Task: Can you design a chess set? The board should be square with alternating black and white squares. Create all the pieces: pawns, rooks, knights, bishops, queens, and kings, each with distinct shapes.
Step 2853:
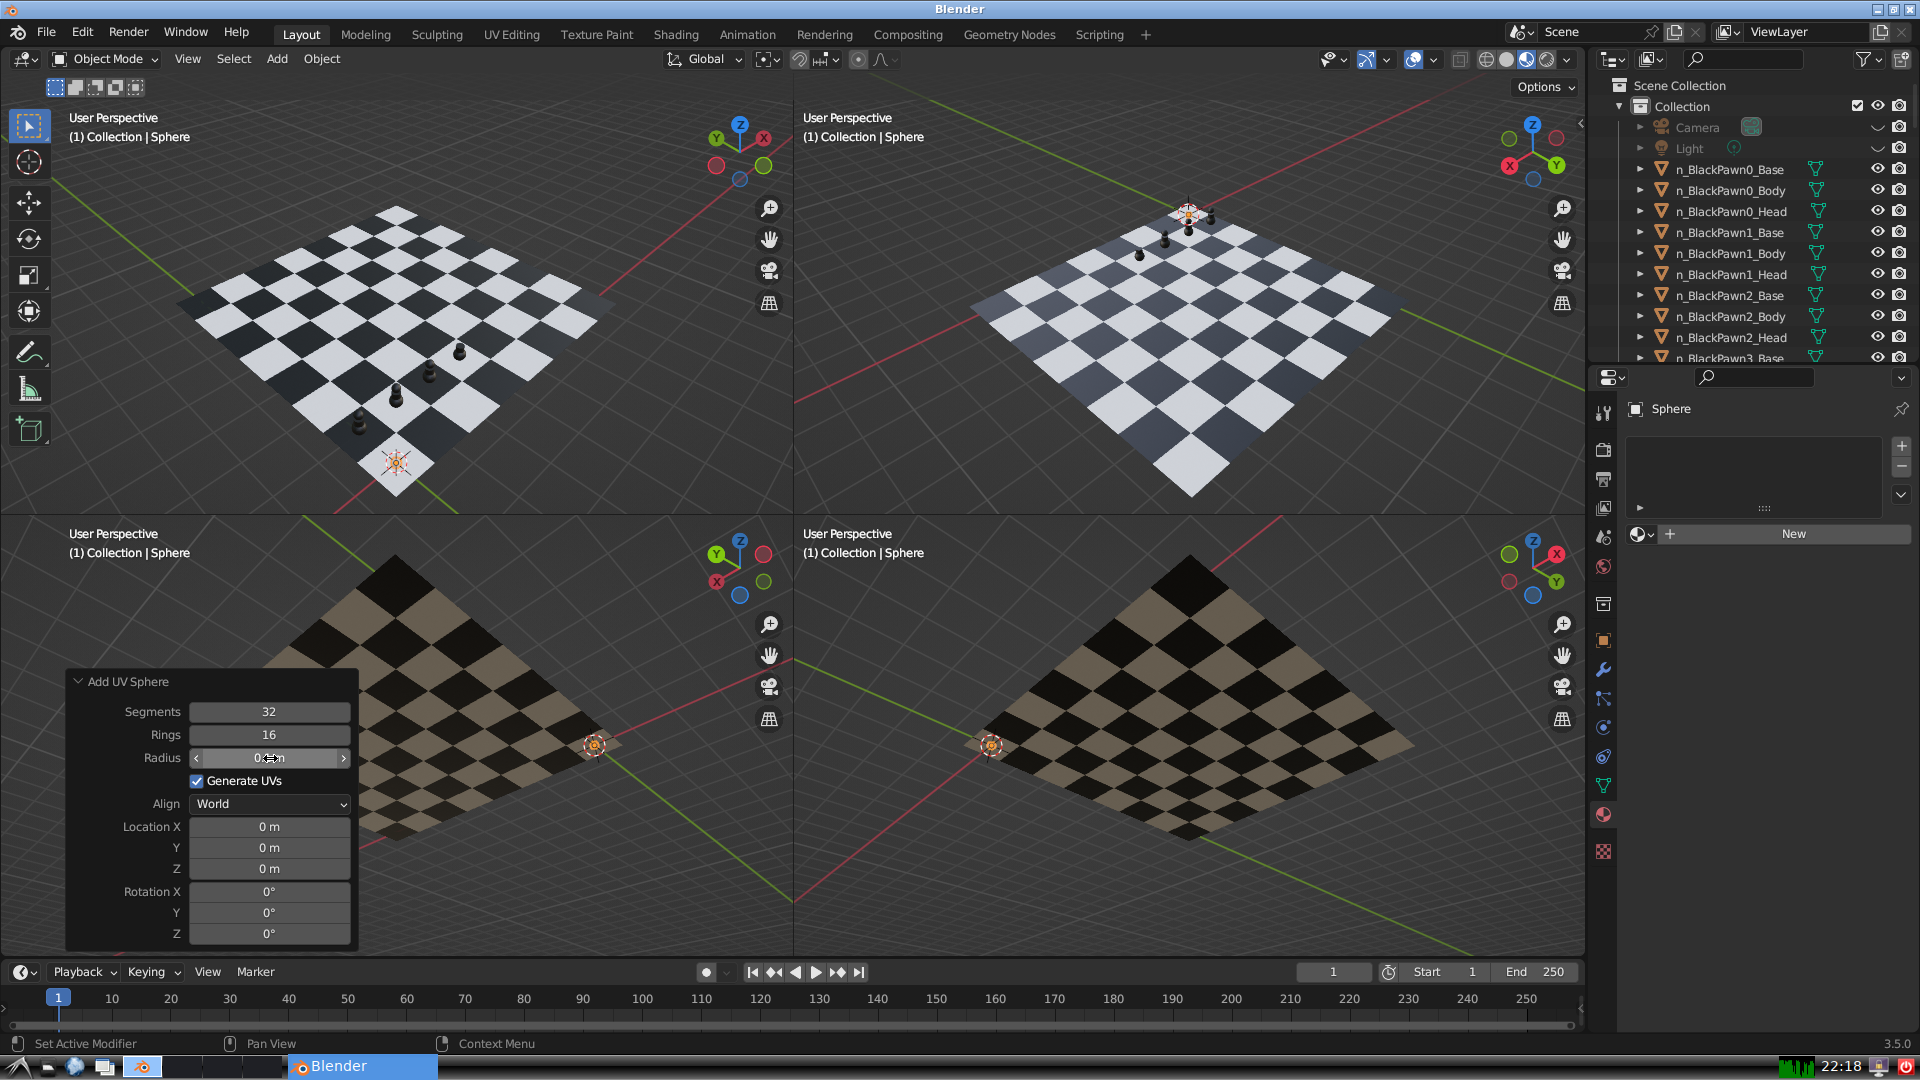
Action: {"mouse_move": [960, 540]}